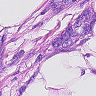
Metastatic tissue present: yes